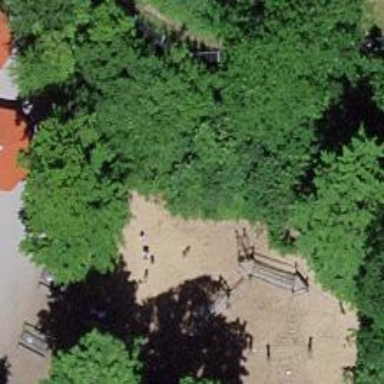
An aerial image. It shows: Playground with springy equipment.